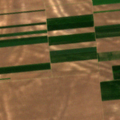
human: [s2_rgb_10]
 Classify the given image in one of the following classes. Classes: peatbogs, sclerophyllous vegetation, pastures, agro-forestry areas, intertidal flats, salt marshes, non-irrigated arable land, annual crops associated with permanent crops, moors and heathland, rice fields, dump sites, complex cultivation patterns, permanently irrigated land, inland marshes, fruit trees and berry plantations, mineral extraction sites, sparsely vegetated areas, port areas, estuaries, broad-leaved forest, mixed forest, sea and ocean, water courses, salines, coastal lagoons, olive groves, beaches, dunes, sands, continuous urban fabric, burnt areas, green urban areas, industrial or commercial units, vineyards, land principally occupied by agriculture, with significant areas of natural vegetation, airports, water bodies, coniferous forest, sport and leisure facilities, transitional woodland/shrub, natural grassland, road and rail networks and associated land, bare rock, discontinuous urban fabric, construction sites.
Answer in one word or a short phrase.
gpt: non-irrigated arable land